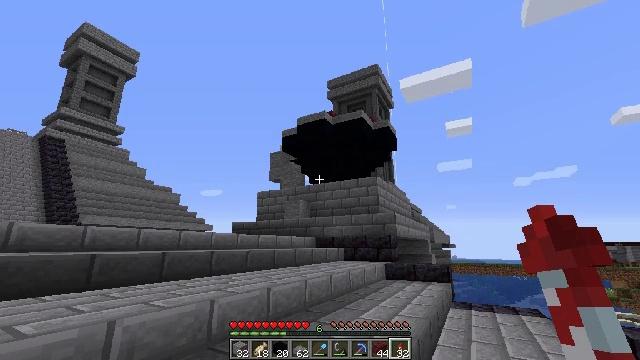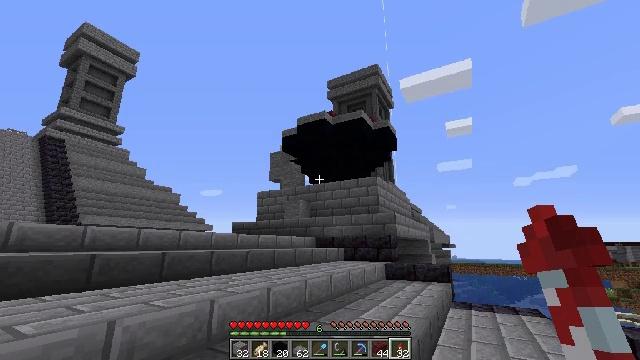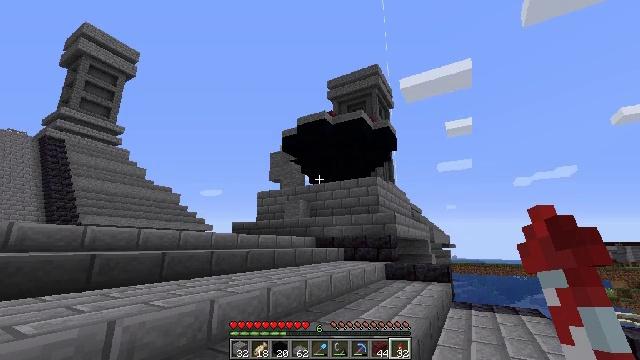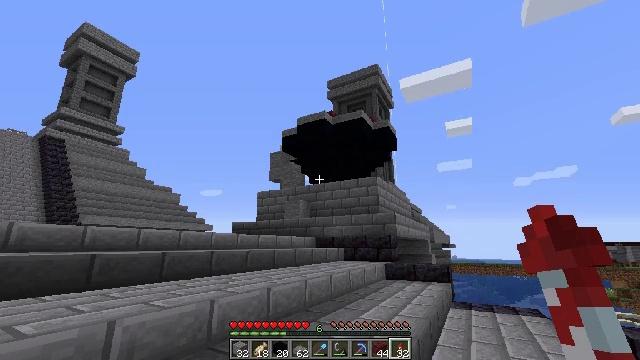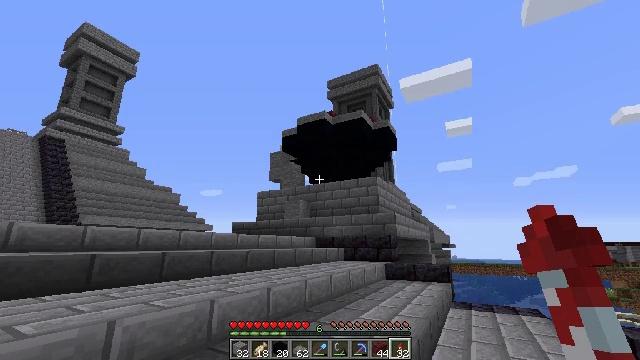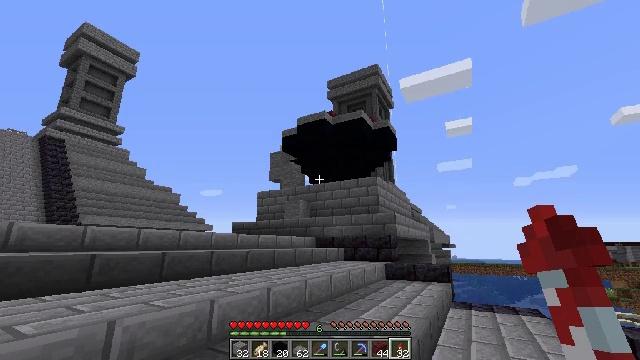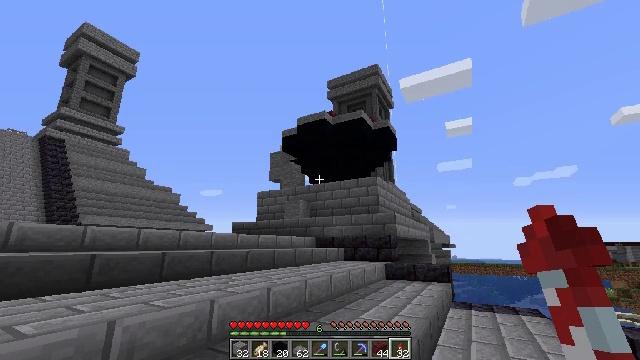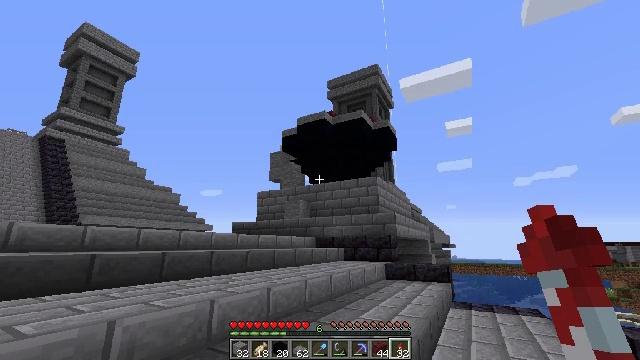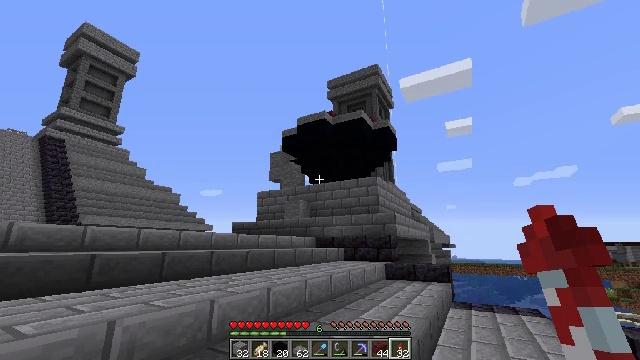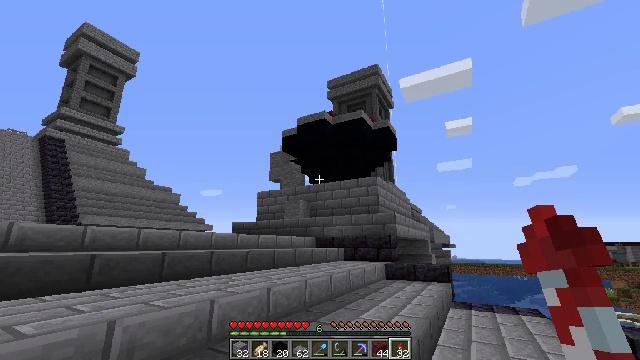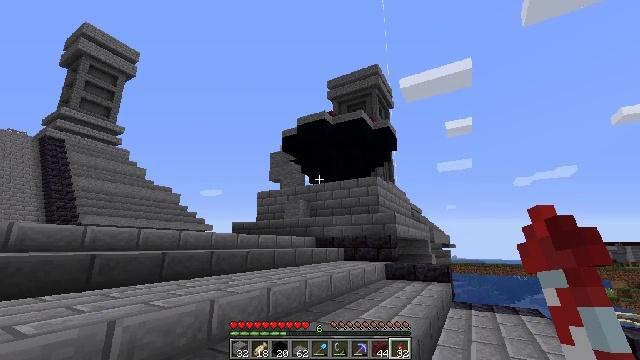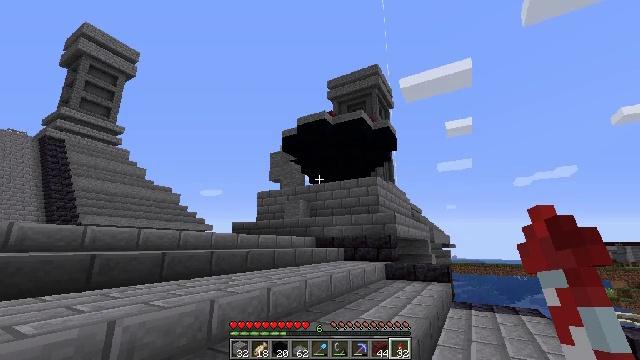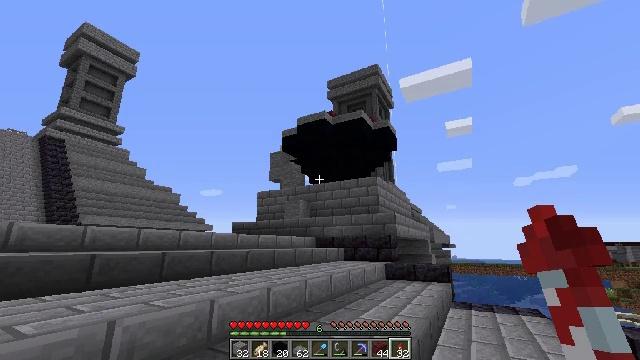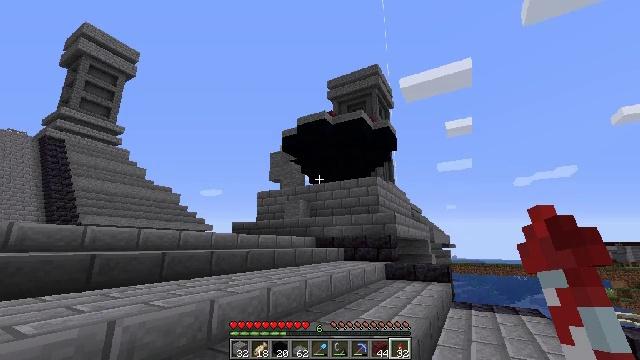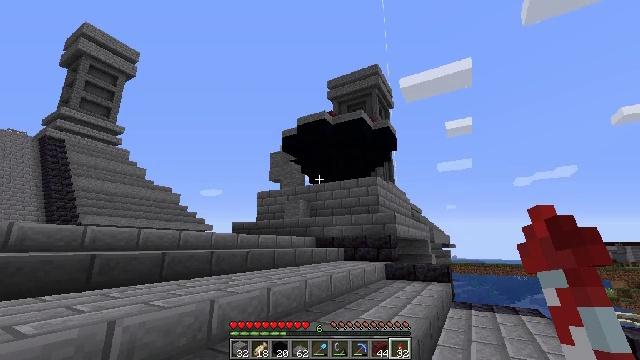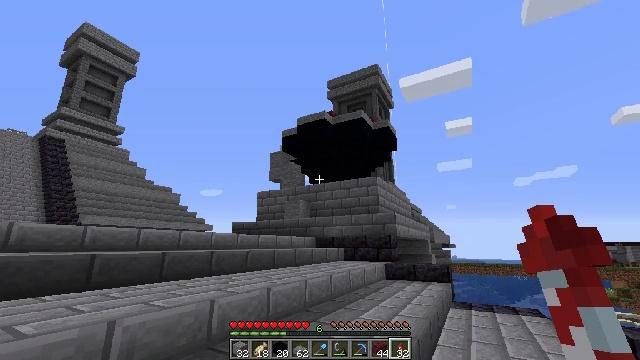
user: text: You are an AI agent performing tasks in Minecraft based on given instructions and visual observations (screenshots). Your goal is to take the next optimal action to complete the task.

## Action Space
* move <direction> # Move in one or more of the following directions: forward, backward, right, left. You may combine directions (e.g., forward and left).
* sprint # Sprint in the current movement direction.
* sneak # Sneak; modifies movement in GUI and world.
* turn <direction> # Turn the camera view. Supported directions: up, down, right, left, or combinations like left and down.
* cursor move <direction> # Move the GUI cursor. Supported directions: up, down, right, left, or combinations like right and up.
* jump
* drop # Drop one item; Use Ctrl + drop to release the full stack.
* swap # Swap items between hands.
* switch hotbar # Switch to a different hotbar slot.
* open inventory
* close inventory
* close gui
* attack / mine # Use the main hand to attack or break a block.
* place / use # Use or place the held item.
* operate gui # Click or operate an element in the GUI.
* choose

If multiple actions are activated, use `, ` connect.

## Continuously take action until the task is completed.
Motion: motion action
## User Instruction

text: Prepare materials in the crafting table to craft white concrete powder.
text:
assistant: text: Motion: no_op
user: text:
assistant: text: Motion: no_op
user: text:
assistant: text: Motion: no_op
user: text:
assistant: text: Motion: no_op
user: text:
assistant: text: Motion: no_op
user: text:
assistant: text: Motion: no_op
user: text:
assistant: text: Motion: no_op
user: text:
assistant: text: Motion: no_op
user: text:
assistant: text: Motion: no_op
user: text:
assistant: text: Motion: no_op
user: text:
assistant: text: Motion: no_op
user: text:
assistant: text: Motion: no_op
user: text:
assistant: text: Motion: no_op
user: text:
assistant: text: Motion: no_op
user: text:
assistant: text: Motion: no_op
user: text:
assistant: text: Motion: no_op
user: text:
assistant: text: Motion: no_op
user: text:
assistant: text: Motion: no_op
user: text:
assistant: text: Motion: no_op
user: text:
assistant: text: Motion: no_op
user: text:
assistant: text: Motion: no_op
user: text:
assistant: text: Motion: no_op
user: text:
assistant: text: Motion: no_op
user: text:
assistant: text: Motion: no_op
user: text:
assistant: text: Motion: no_op
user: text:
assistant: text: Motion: no_op
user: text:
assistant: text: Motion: no_op
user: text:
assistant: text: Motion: no_op
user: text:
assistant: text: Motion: no_op
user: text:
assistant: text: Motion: no_op